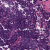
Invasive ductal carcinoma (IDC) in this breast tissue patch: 1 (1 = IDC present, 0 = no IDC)